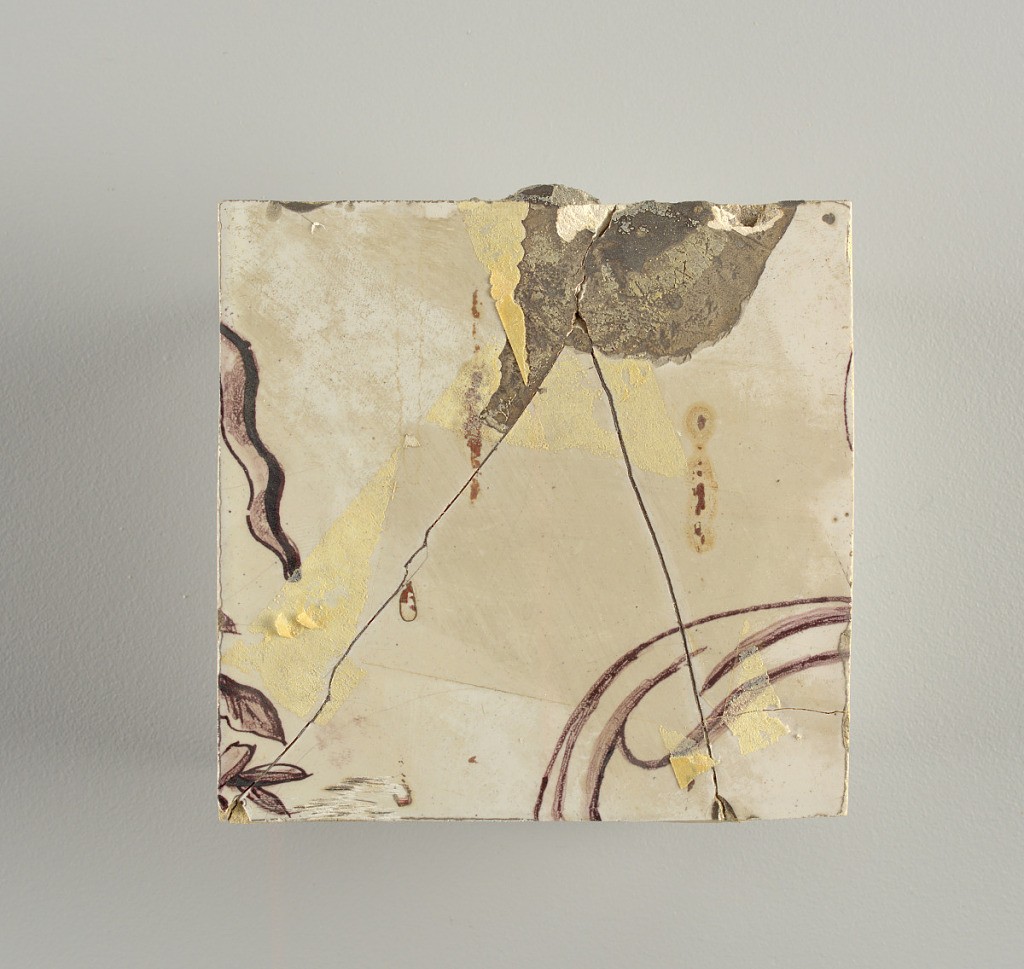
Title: Wall facing
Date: ca. 1725
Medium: tin-glazed earthenware, underglaze
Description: Running design for a frieze or a dado, composed of scrolls of foliage and strapwork, and four repeating motifs--a seated woman in a small upright oval medallion, a putto seated on a rocailled base, and strapwork in axial pattern.  The various panels, A to F, show various repeats of the same design, all being five tiles high and a varying number of tiles wide.